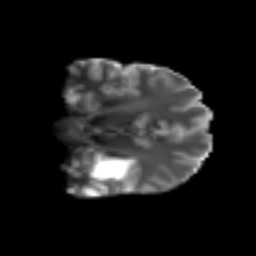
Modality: T2w
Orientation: coronal
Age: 39
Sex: male
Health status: ill
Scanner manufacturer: siemens
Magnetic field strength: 3 T
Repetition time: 8.7 s
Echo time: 0.11 s